Question: I use a custom view for an AlertDialog. In the emulator, there is some space above and below the customeView. If I set a title and buttons for the AlertDialog, I can see the gap between the title panel/button panel and the customView. How can I remove the gap?

My code to open the AlertDialog:
'''
btnShowDialog.Click += (object sender, EventArgs e) =>
{
var customView = LayoutInflater.Inflate(Resource.Layout.myDialog, null);
var builder = new AlertDialog.Builder(this);
builder.SetTitle("Title");
builder.SetView(customView);
builder.Create().Show();
};
'''
The customView layout:
'''
<?xml version="1.0" encoding="utf-8"?>
<LinearLayout xmlns:android="http://schemas.android.com/apk/res/android"
android:orientation="vertical"
android:layout_width="fill_parent"
android:layout_height="wrap_content"
android:background="#FFFFFF">
<TextView
android:id="@+id/DialogText"
android:text="This is my custom view. Blur Blur Blur"
android:layout_marginLeft="10dp"
android:layout_marginRight="10dp"
android:layout_height="wrap_content"
android:layout_width="wrap_content" />
<EditText
android:id="@+id/EnterPhone"
android:inputType="phone"
android:layout_width="fill_parent"
android:layout_height="wrap_content"
android:layout_marginLeft="10dp"
android:layout_marginRight="10dp"
android:hint="enter your number" />
</LinearLayout>
'''
I have tested the AlertDialog in android 4.0.3 and 4.1.2 emulator and get the same issue.
Thanks for help!
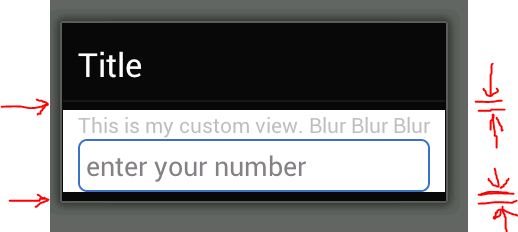
Answer: Instead of using 'AlertDialog' try using 'Dialog' instead like so:
'''
var dialog = new Dialog(this);
dialog.SetTitle("Hey there");
dialog.SetContentView(Resource.Layout.myDialog);
dialog.Show();
'''
This gives me the a dialog with no gap in the bottom.

You could also leave the title out and fill the entire 'Dialog' with your custom view.
'''
var dialog = new Dialog(this);
dialog.RequestWindowFeature((int)WindowFeatures.NoTitle);
dialog.SetContentView(Resource.Layout.myDialog);
dialog.Show();
'''
And use this layout:
'''
<?xml version="1.0" encoding="utf-8"?>
<LinearLayout xmlns:android="http://schemas.android.com/apk/res/android"
android:orientation="vertical"
android:layout_width="fill_parent"
android:layout_height="wrap_content"
android:background="#FFFFFF">
<LinearLayout
android:layout_width="fill_parent"
android:layout_height="wrap_content"
android:background="#000000">
<TextView
android:text="Hey there"
android:layout_width="fill_parent"
android:layout_height="wrap_content"
android:layout_margin="10dp"
style="@android:style/TextAppearance.DialogWindowTitle" />
</LinearLayout>
<TextView
android:id="@+id/DialogText"
android:text="This is my custom view. Blur Blur Blur"
android:layout_marginLeft="10dp"
android:layout_marginRight="10dp"
android:layout_height="wrap_content"
android:layout_width="wrap_content" />
<EditText
android:id="@+id/EnterPhone"
android:inputType="phone"
android:layout_width="fill_parent"
android:layout_height="wrap_content"
android:layout_marginLeft="10dp"
android:layout_marginRight="10dp"
android:hint="enter your number" />
</LinearLayout>
'''